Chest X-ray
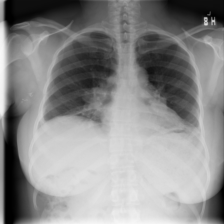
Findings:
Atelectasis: positive
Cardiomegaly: negative
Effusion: negative
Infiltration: negative
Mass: negative
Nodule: negative
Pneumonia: negative
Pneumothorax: negative
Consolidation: negative
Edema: negative
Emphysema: negative
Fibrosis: negative
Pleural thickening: negative
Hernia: negative